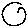
Label: moon